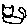
Label: cat